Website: walmart
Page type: billing-address
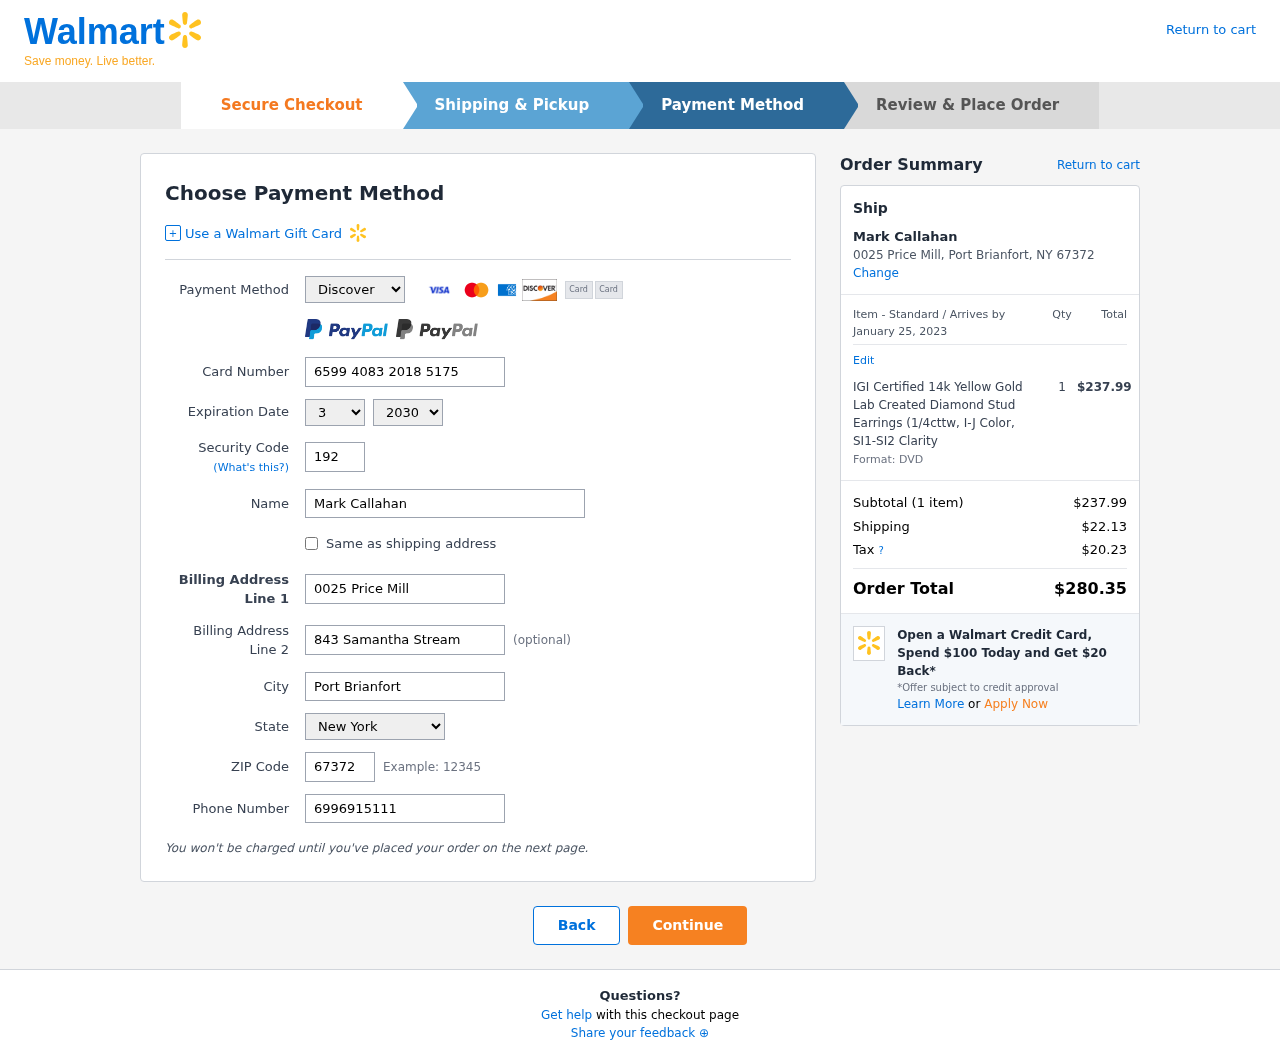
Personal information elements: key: PII_CARD_CVV
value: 192
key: PII_CARD_EXPIRY_MONTH
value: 03
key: PII_CARD_EXPIRY_YEAR
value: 30
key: PII_CARD_NUMBER
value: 6599 4083 2018 5175
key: PII_CARD_TYPE
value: Discover
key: PII_CITY
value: Port Brianfort
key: PII_CITY_STATE_ZIP
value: Port Brianfort, NY 67372
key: PII_FULLNAME
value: Mark Callahan
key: PII_PHONE
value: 6996915111
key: PII_POSTCODE
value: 67372
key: PII_STATE
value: New York
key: PII_STREET
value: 0025 Price Mill
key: PII_STREET2
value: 843 Samantha Stream
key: PII_FULLNAME2
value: Mark Callahan
Product elements: key: PRODUCT1_NAME
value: IGI Certified 14k Yellow Gold Lab Created Diamond Stud Earrings (1/4cttw, I-J Color, SI1-SI2 Clarity
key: PRODUCT1_PRICE
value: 237.99
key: PRODUCT1_QUANTITY
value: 1
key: PRODUCT1_DESC
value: Format: DVD
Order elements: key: ORDER_DELIVERY_DATE
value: January 25, 2023
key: ORDER_NUM_ITEMS
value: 1
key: ORDER_SUBTOTAL
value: $237.99
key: ORDER_SHIPPING_COST
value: $22.13
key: ORDER_TAX
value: $20.23
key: ORDER_TOTAL
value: $280.35